Question: I can't seem to convert the following algorithm into Java successfully, please forgive the horrible picture quality but a question I'm working on asks:

I have tried to use the following code to represent the Euclidean Algorithm, but it doesn't seem to work. I don't really know how I would go about representing it in Java code. Any help?
'''
public static int gcd(int x, int y) {
if (y == 0) {
return x;
} else if (x >= y && y > 0) {
return gcd(y, (x % y));
}
}
'''
Thank you.
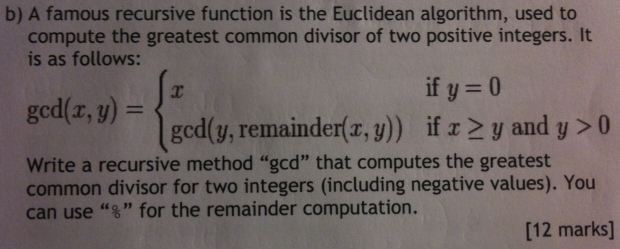
Answer: There is no arbitrary order between x and y.